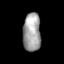
Tissue: skin
Cell type: Fibroblasts
Senescence score: 0.7159
Nuclear area (px): 672
Mean DAPI intensity: 160.118